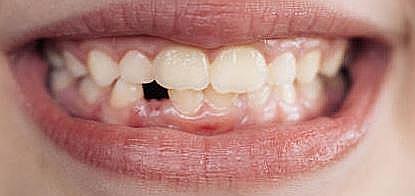
Condition: hypodontia